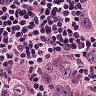
Metastatic tissue present: yes